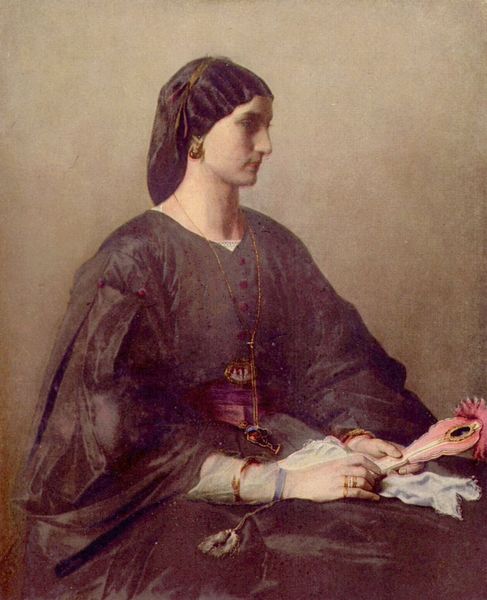
Titel: Porträt einer Frau
Künstler: Anselm Feuerbach
Standort: Stuttgart
Institution: Staatsgalerie
Schlagwörter: dunkel, feder, gemälde, hand, schatten, weiß, gelb, ocker, sitzen, ausschnitt, blume, braun, finger, frau, frisur, grau, haar, handschuh, hell, hintergrund, kleid, licht, mund, nase, ohr, ohrring, profil, schmuck, schwarz, stirn, vordergrund, blick, dame, gürtel, rot, tuch, beige, fächer, haube, hemd, jung, wand, arm, augen, blass, bluse, falten, gesicht, weit, ärmel, bildnis, hals, hände, portrait, porträt, spiegel, gewand, gold, haare, halbfigur, sitzend, stoff, ohrringe, blatt, brosche, haarreif, kinn, kontrast, lippen, locken, rosa, seide, zart, hellblau, kopfbedeckung, taille, liegen, kette, violett, haarband, kopftuch, schmal, streng, glanz, seitenansicht, kordel, quaste, schoß, knöpfe, ring, exotisch, fecher, pink, eng, unterhemd, fingerring, ringe, zweig, seite, brille, scherpe, tasche, sitzfigur, spiekzeug, taschentuch, armband, armreif, armreifen, zigeunerin, halbprofil, anhänger, amulett, handspiegel, feuerbach, schwartz, gurt, schimmern, pfauenfeder, wittwe, dunkelhaarig, jahrhundert, handgelenk, spanierin, haarnetz, fridur, anselm, tüchlein, armring, anselm feuerbach, movement, ktuch, nanna, exotische blume, rosa feder, 19, 19., dunkles kleid, dunkel blick, blüge, haartasche, artistic, orhring